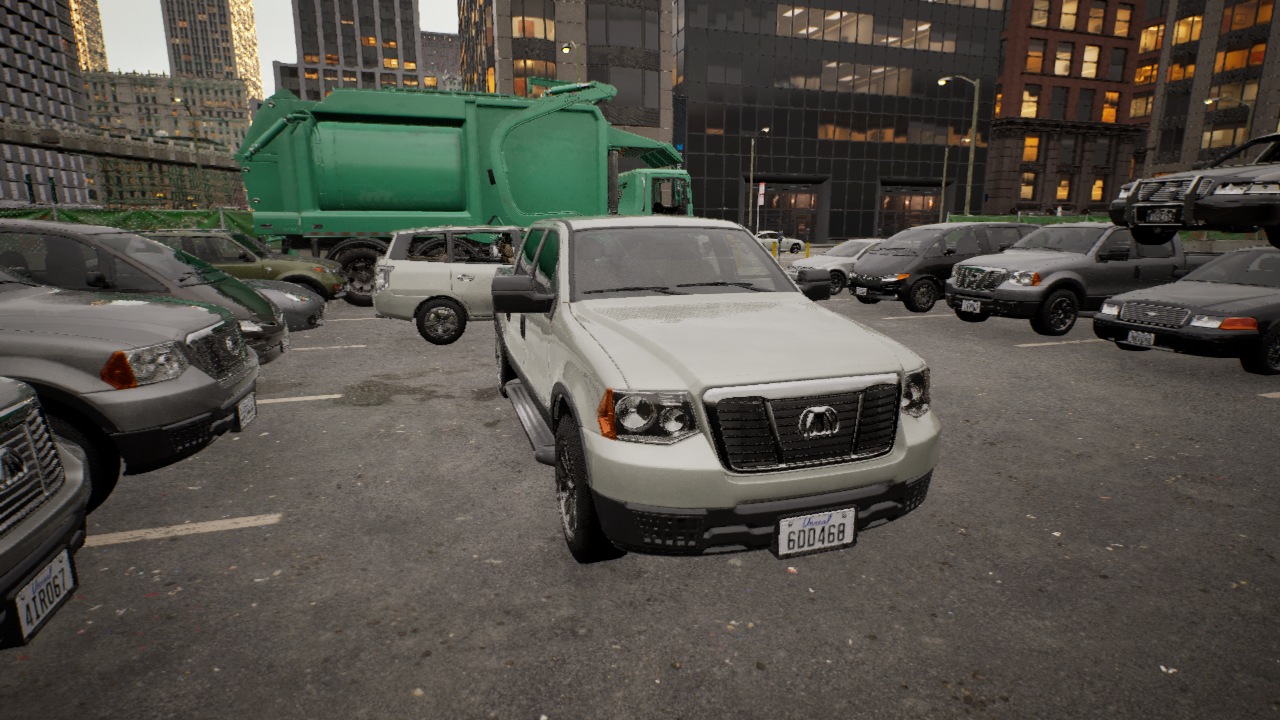
Venue: arterial
Lighting: golden hour
Vehicle rig: pickup